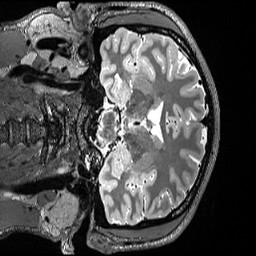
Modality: T2w
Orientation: coronal
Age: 29
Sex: male
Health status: ill
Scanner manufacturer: siemens
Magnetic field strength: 3 T
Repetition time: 3.2 s
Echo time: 0.563 s